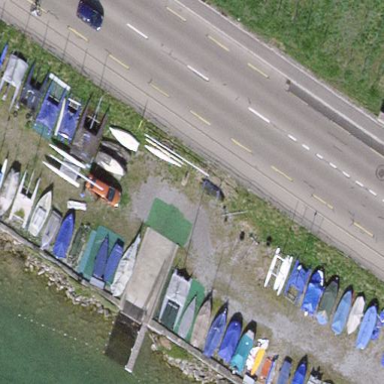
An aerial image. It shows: Boatyard along the waterway.